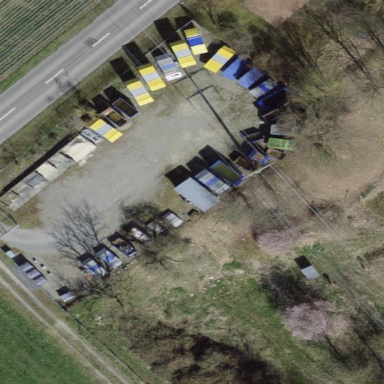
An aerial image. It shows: Recycling container for scrap metal at recycling facility.